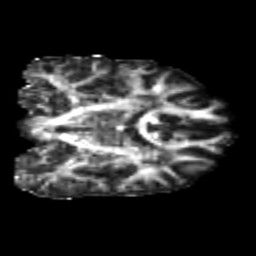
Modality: FA
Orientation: coronal
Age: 24
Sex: male
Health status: healthy
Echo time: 0.074 s